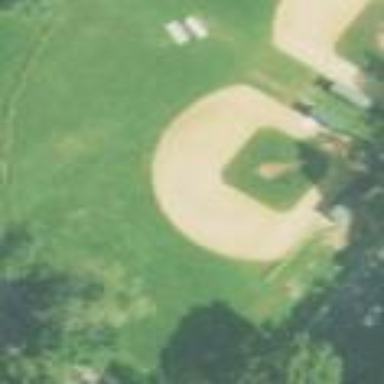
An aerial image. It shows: Baseball pitch for leisure land activities.